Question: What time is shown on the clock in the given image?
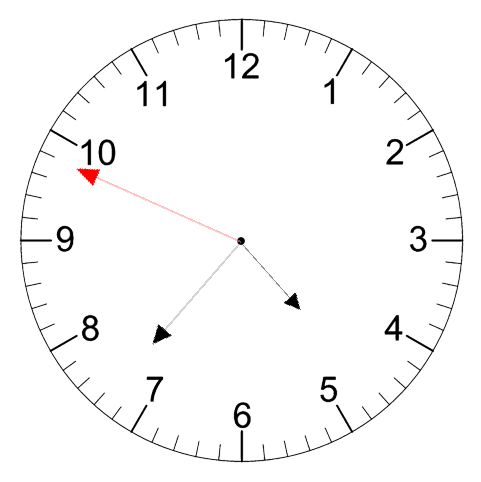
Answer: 04:36:49